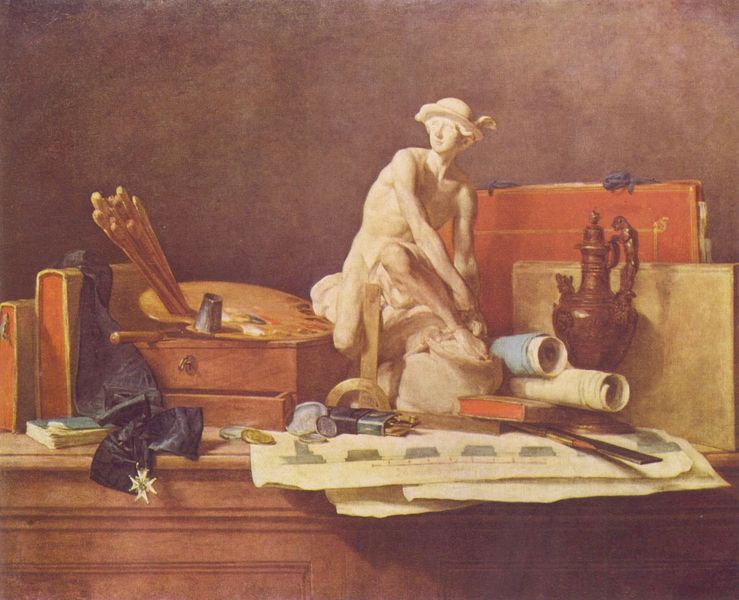
Titel: Die Attribute der Künste
Künstler: Jean-Baptiste Siméon Chardin
Standort: Sankt Petersburg
Institution: Musée de l'Ermitage
Schlagwörter: blau, blätter, flügel, gemälde, mann, nackt, schatten, aquarell, ocker, braun, grau, hintergrund, holz, hut, lampe, licht, marmor, orange, schwarz, tisch, weiss, rot, tuch, beige, malerei, schleife, wand, architektur, band, figur, gold, amphore, chaos, kanne, krug, skulptur, statue, stilleben, stillleben, ton, hellblau, bücher, kommode, papier, schrank, schreibtisch, farben, farbe, atelier, maler, schublade, sandalen, plastik, griff, gefäß, buch, zettel, kreuz, geld, kupfer, stof, literatur, abzeichen, orden, allegorie, kunst, palette, pinsel, statuette, stift, einband, heft, kasten, rolle, schubladen, karaffe, papierrolle, rollen, silleben, roz, mappe, schlüssel, medaille, apoll, hermes, siegel, malkasten, maluntensilien, lineal, zeichenmappe, götterbote, merkur, skizzen, kästchen, bozetto, lade, kassette, unordnung, ordensband, zeichnungen, papierrollen, winkel, skultpur, feuerzeug, münzen, proben, figurine, auszeichnung, streichholz, pinselbund, mappen, winkelmesser, atlier, kriegskunst, götterboote, malerutensilien, mittel zum zweck, papier zettel, papierrolen, skizzenbücher, zeichenmappen, ehrenkreuz